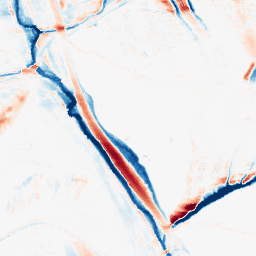
Category: morphological
Decomposition family: morphological_ellipse
Decomposition parameters: operation: average
width: 10
height: 30
Upsampling method: quintic
Upsampling parameters: scale: 4
Upsampling scale: 4